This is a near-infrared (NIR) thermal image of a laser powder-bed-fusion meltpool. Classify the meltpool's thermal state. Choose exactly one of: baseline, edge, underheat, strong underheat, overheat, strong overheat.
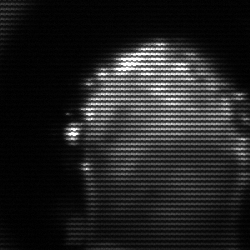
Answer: baseline